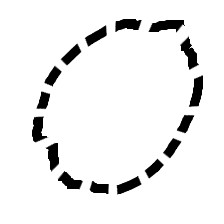
Shape: circle